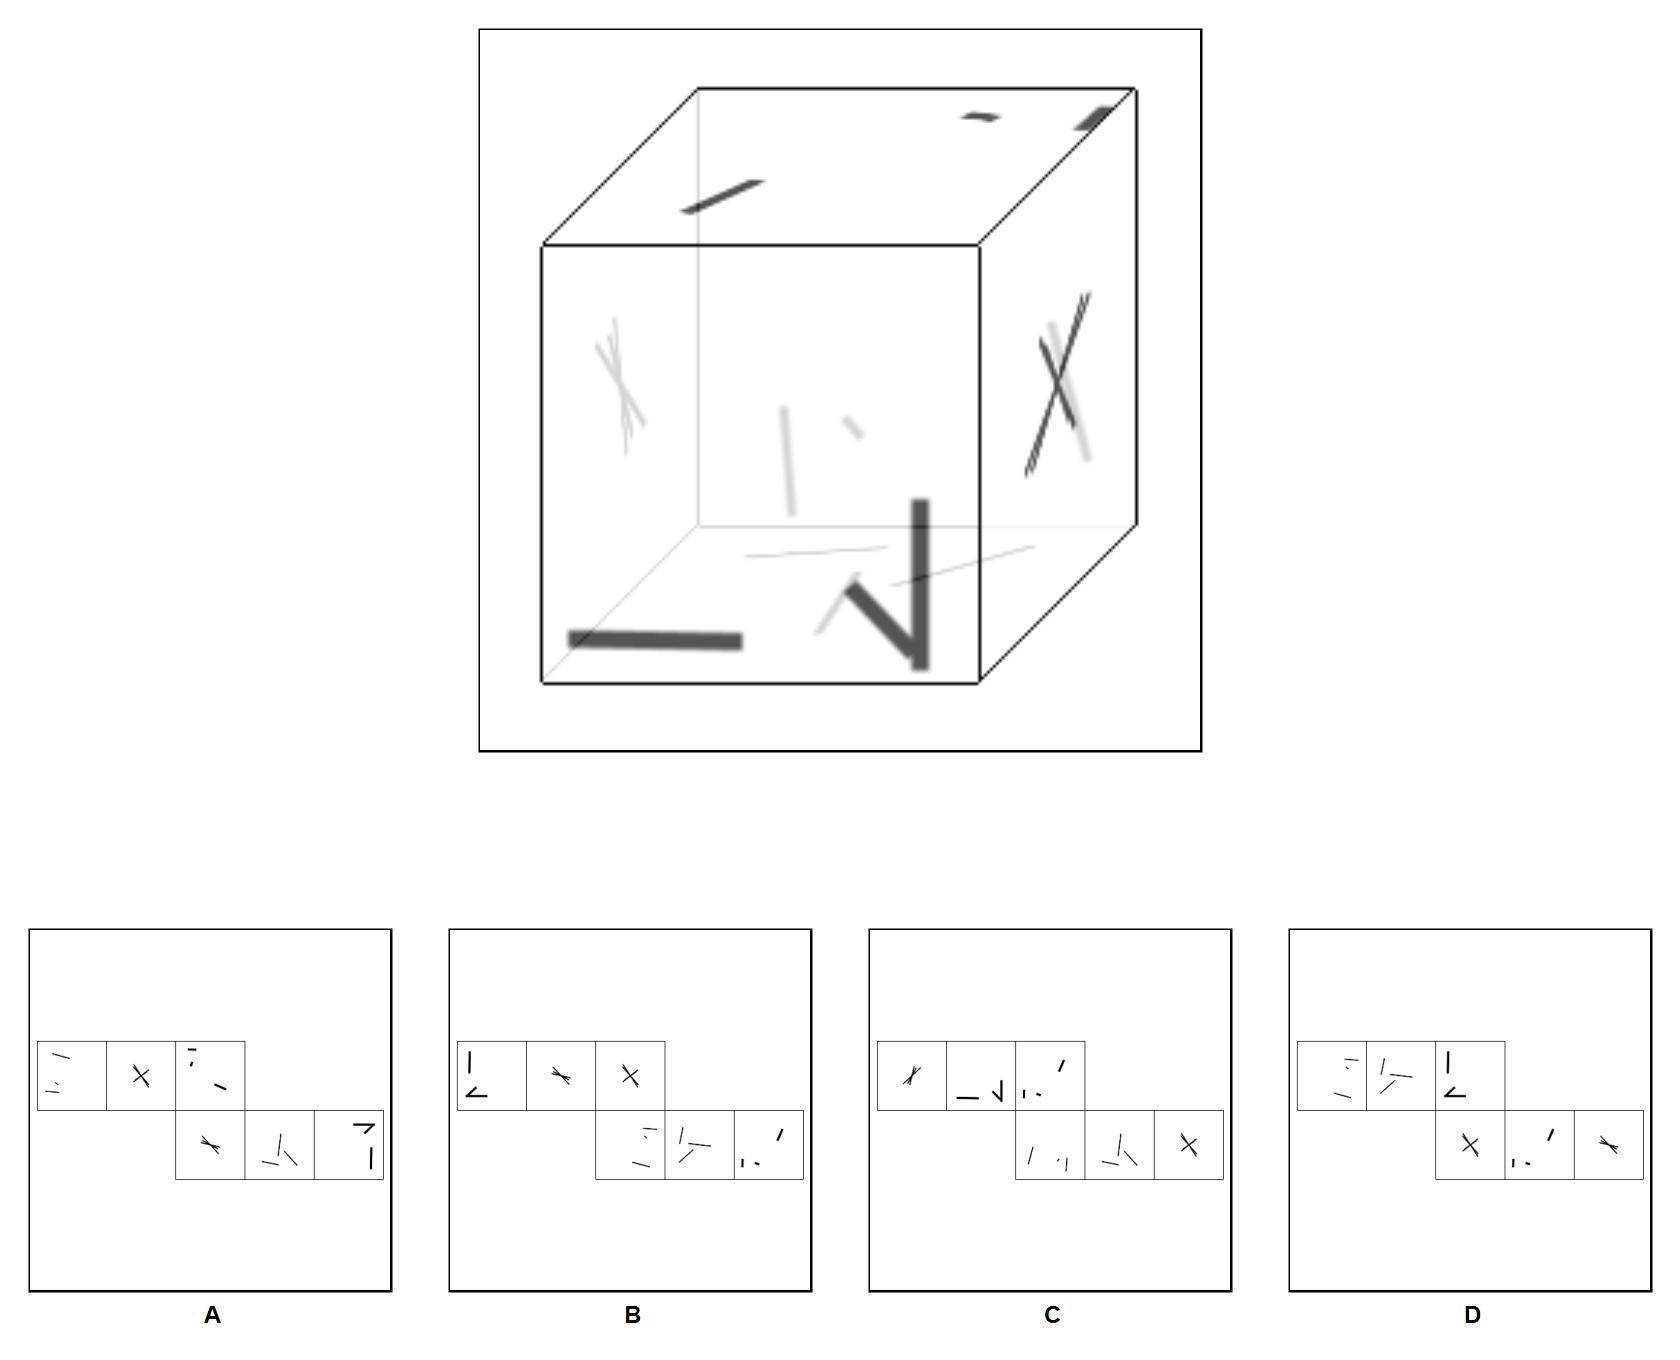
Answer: D